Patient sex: M
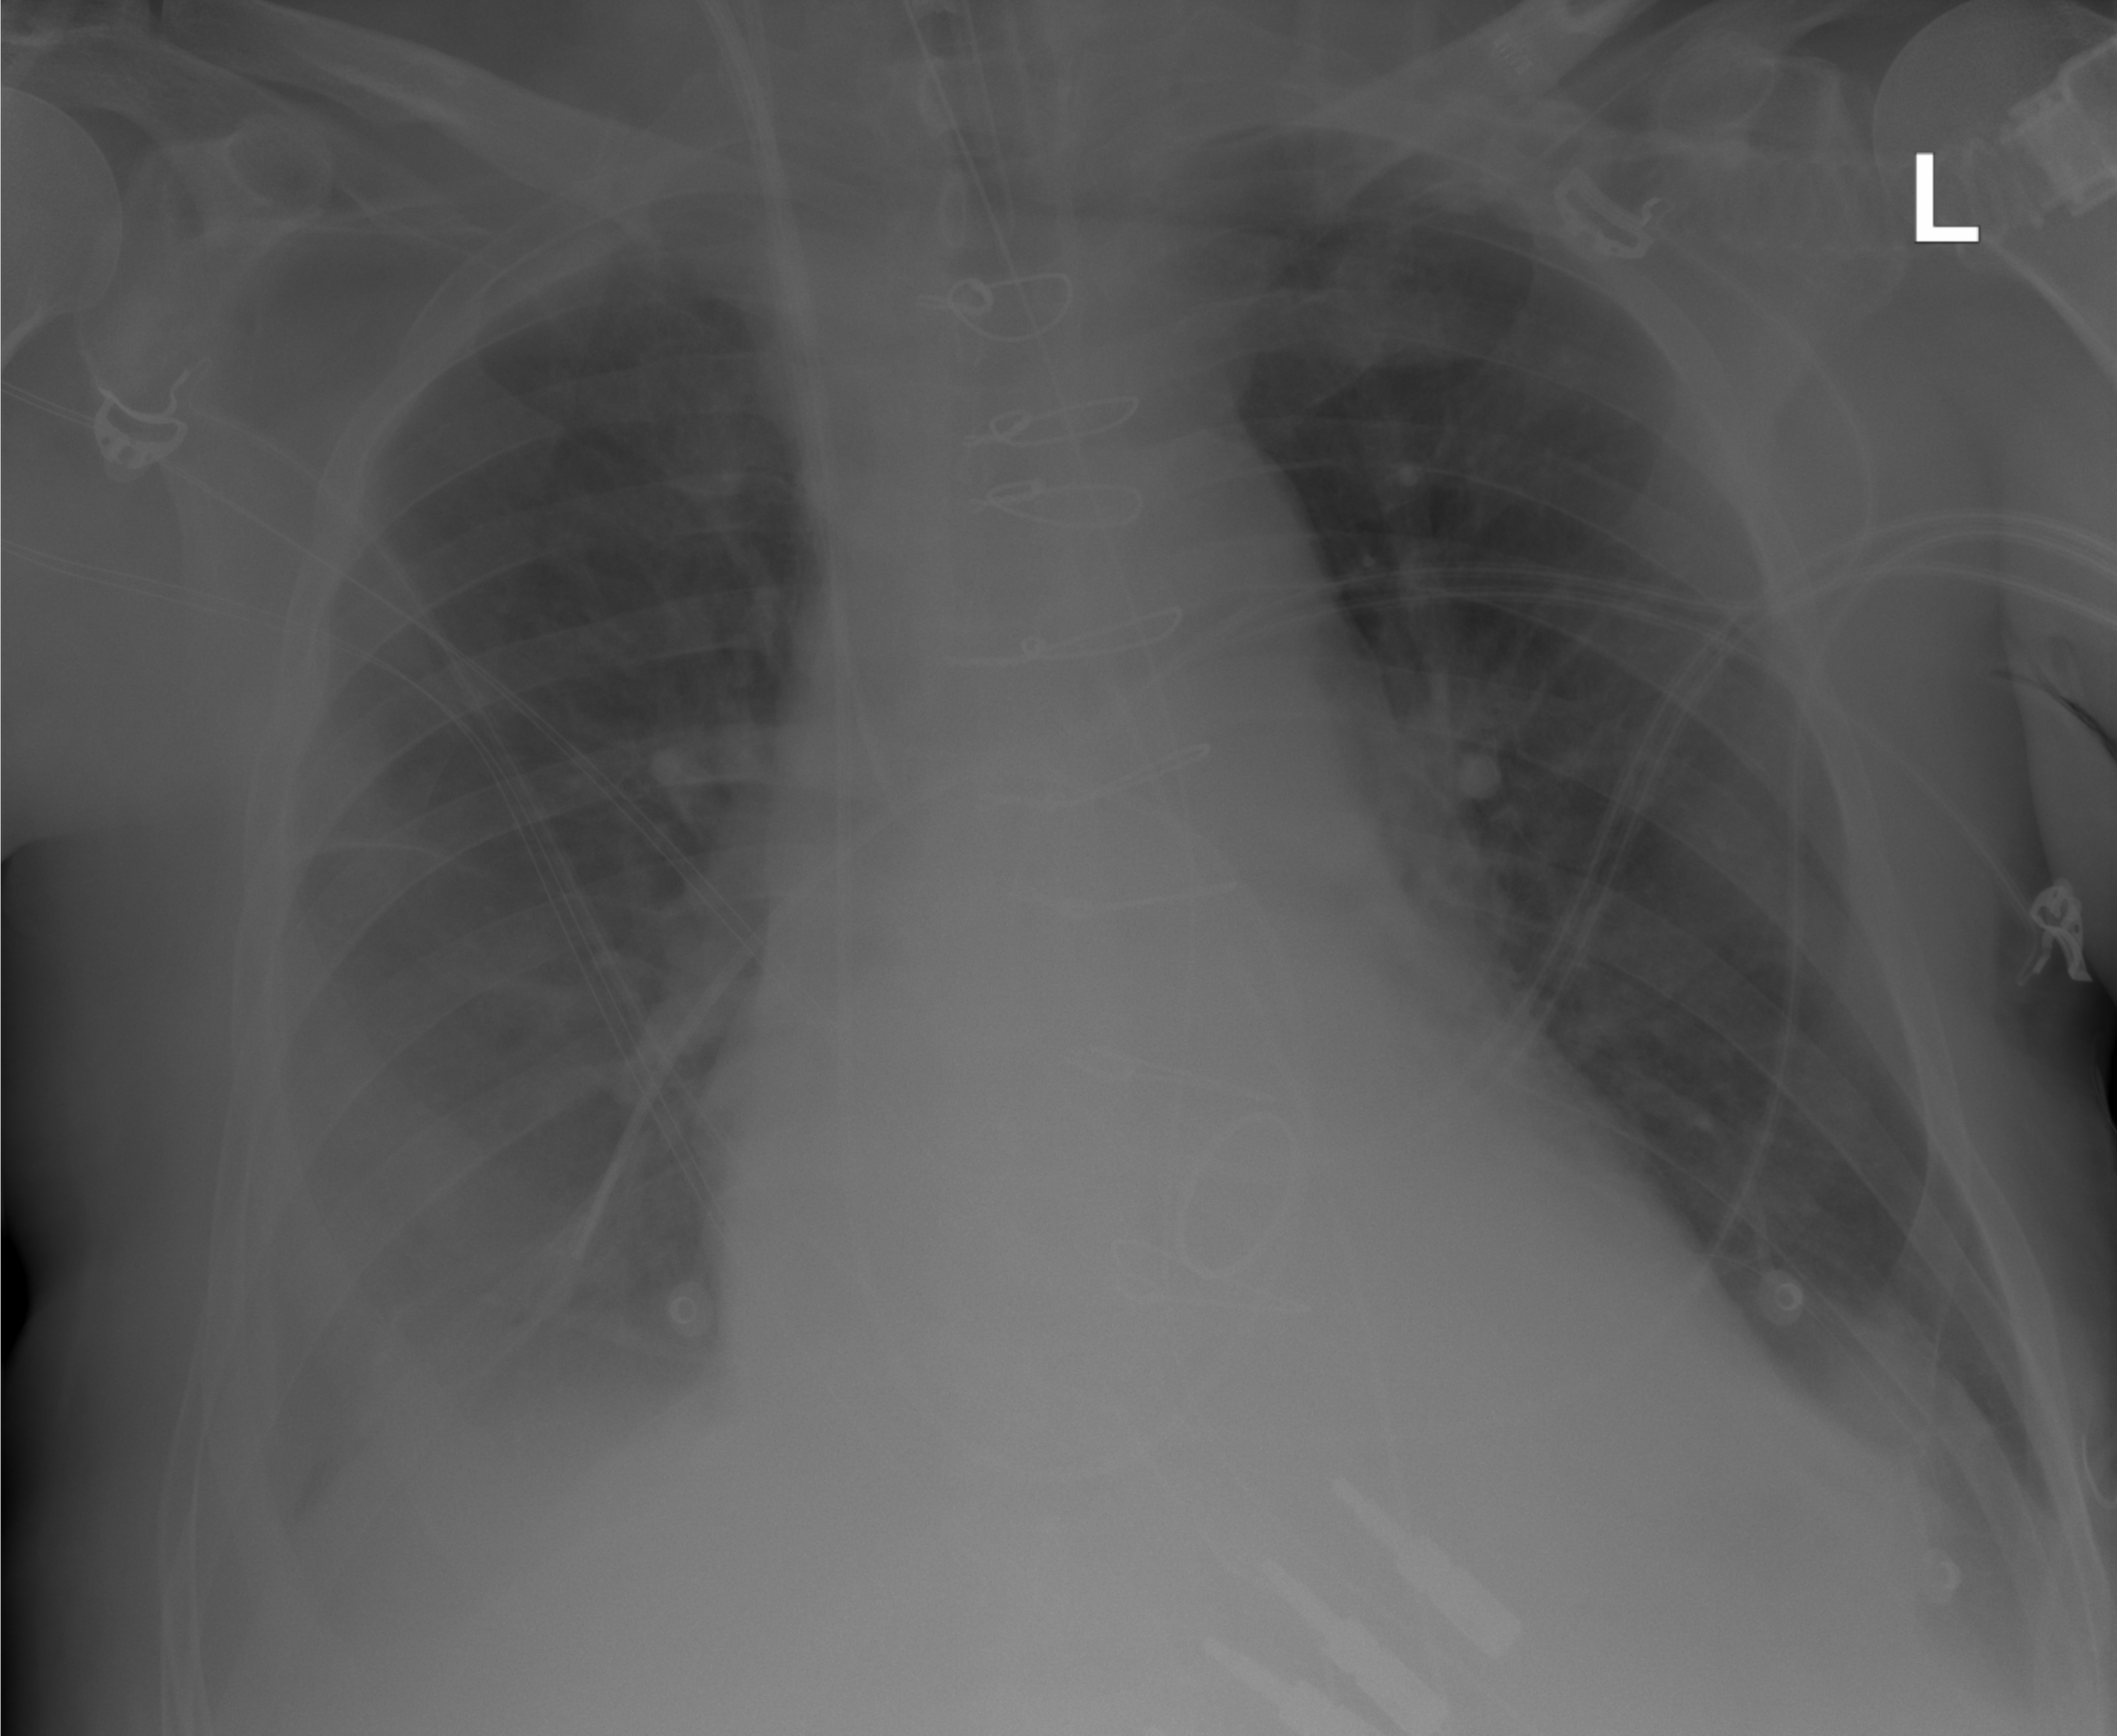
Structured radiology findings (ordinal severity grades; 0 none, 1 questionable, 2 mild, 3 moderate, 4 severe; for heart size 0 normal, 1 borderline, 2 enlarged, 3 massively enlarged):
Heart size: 2
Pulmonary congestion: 0
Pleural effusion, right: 2
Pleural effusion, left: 1
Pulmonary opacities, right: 0
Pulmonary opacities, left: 0
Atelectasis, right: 2
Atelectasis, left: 2